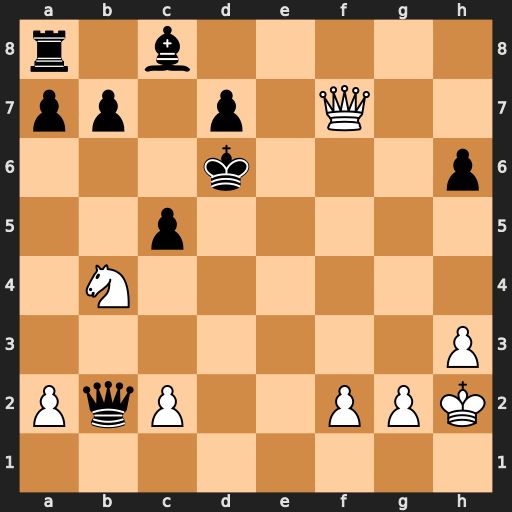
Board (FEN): r1b5/pp1p1Q2/3k3p/2p5/1N6/7P/PqP2PPK/8
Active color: w
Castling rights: -
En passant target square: -
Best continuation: Qg6+ Ke7 Nd5+